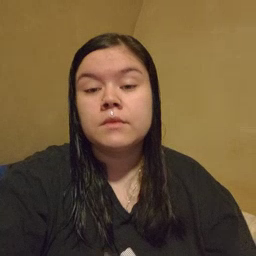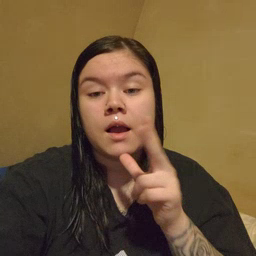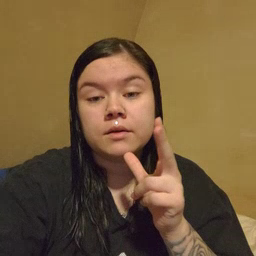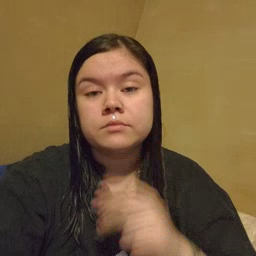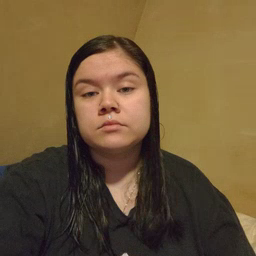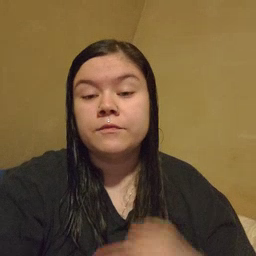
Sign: hen